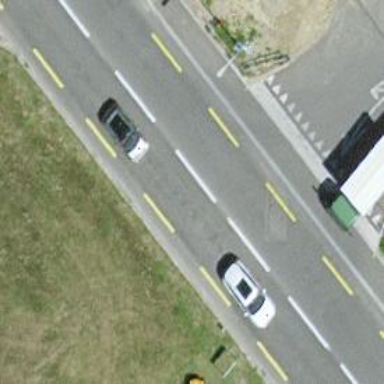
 featuring lanes for cyclists on both sides."